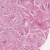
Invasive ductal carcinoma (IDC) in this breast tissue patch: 0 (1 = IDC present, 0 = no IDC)